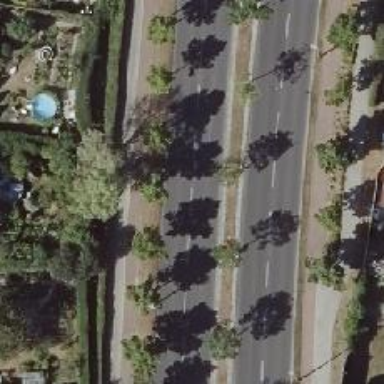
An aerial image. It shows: Secondary road with asphalt surface and lane markings.